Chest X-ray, AP view. Patient: 56 years old, sex M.
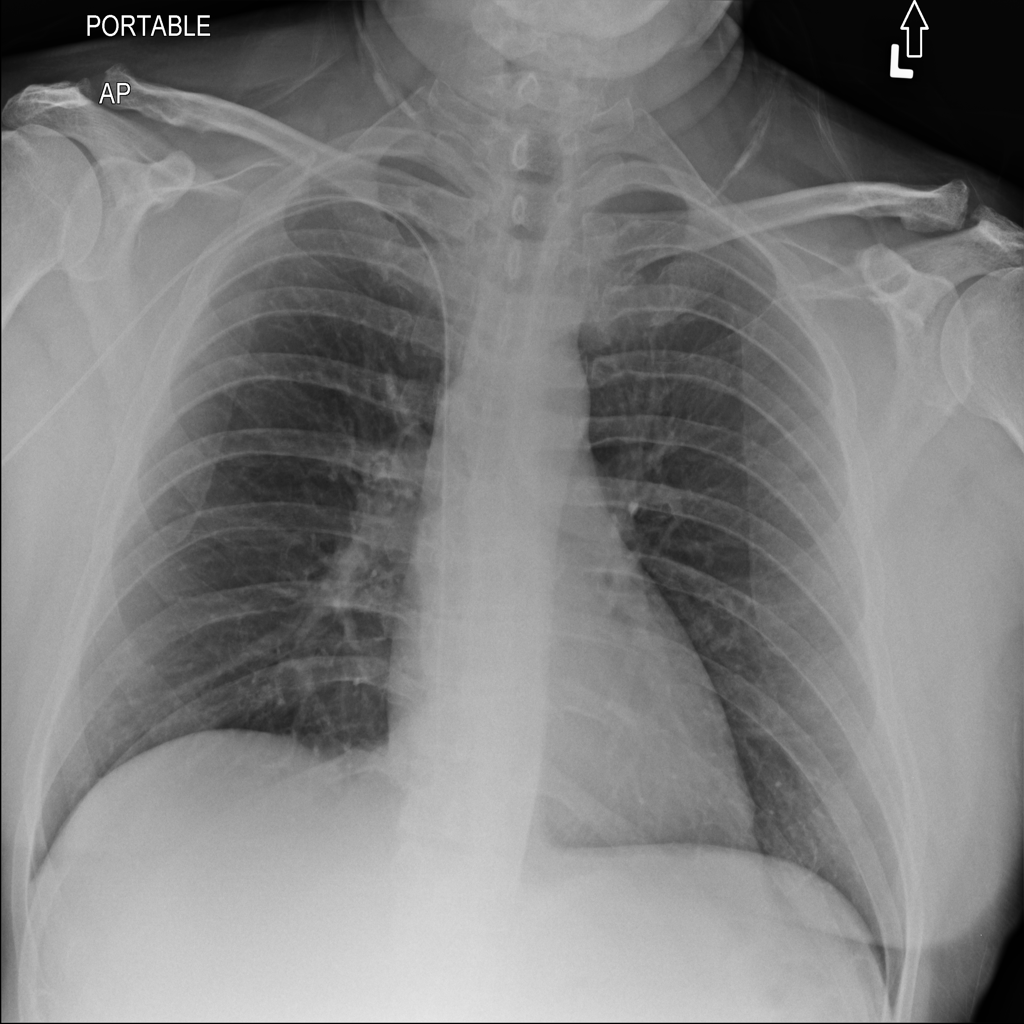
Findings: No Finding